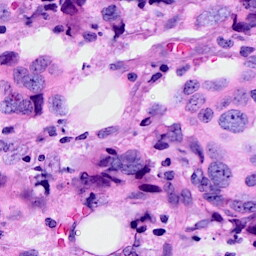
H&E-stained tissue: Breast